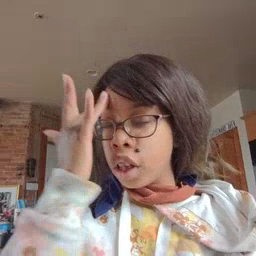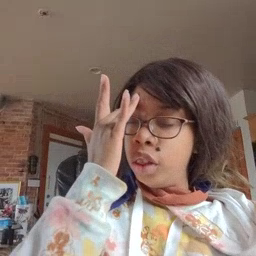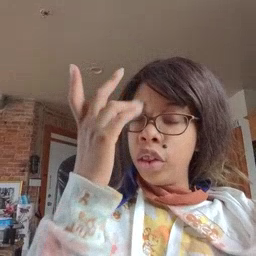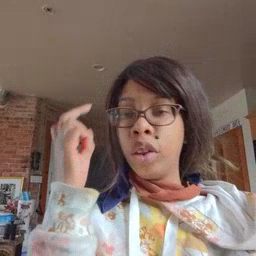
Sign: sick